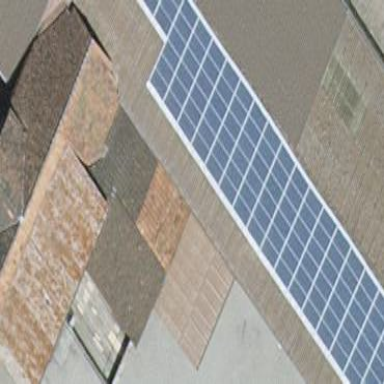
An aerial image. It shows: Solar photovoltaic panel generator producing electricity as small installation.